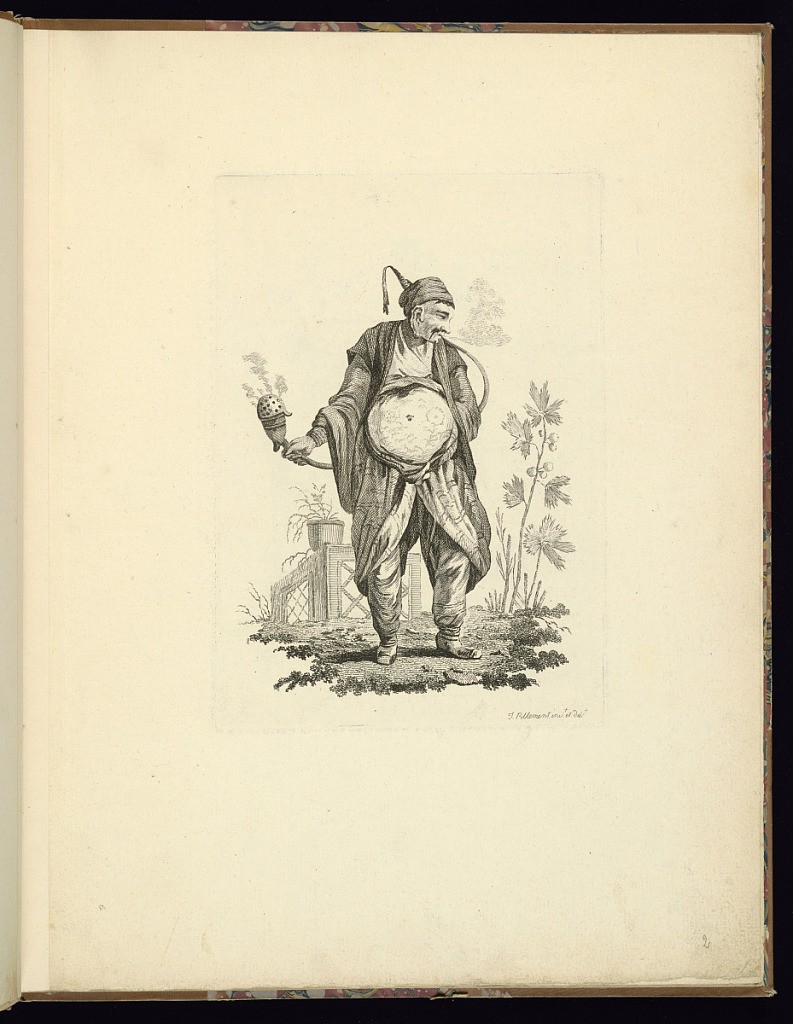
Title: Man with a Perfume Burner
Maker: Jean-Baptiste Pillement, French, 1728–1808
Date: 1758
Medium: Etching on laid paper
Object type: Print
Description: Plate from a series of chinoiserie prints depicting figures in landscapes. A man stands in a landscape holding a perfume or incense burner. In the background, a platform or structure with a trellis pattern and a potted plant on top. Trees, foliage, and rocks around the man's feet. The plate is signed.